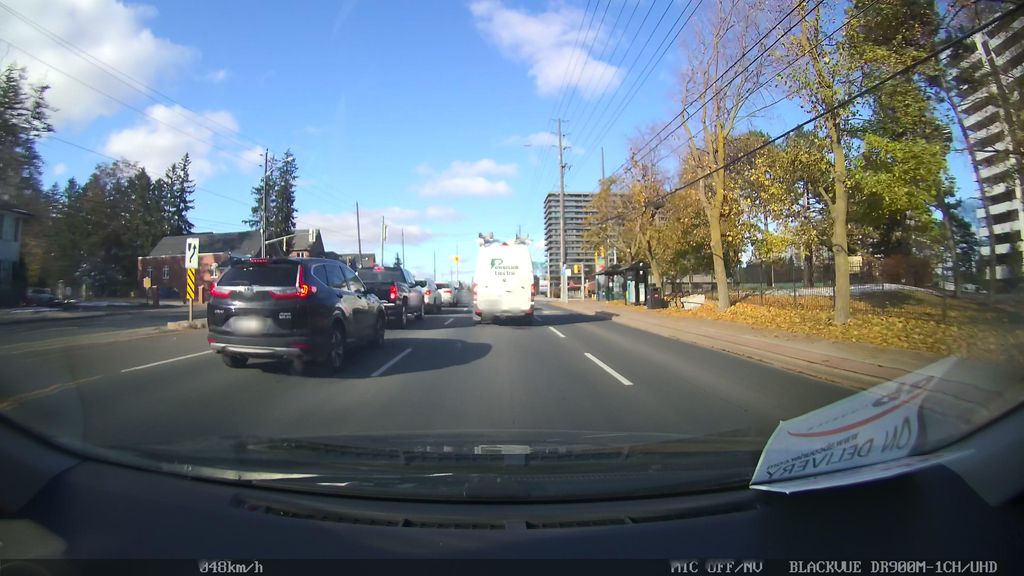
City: toronto